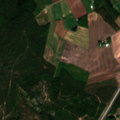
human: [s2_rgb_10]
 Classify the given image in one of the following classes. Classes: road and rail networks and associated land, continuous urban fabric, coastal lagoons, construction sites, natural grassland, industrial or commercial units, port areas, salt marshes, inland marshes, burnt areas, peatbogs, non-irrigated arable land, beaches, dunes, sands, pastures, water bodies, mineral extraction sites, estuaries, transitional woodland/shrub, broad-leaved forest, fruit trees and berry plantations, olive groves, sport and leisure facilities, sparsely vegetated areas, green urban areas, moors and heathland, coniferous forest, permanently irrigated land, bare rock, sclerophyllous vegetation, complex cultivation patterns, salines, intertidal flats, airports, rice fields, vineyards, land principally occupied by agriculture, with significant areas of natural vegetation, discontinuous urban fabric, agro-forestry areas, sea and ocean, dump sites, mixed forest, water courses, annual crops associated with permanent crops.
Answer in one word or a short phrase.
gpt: non-irrigated arable land, coniferous forest, mixed forest